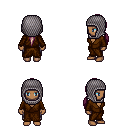
a pixel art fantasy rpg character, female body template, human, dark skin, brown robe, metal pants, white blonde ponytail hairstyle, chain hood, four views (front, back, left, right), 2x2 character sprite sheet, small pixel art, hard edges, no anti-aliasing